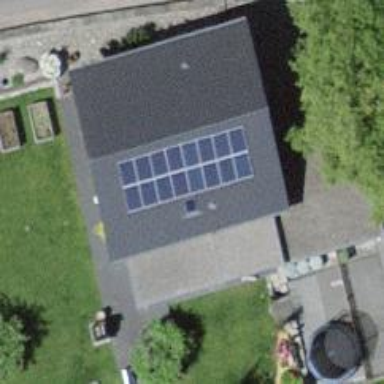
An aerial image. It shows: Solar photovoltaic panel generator.